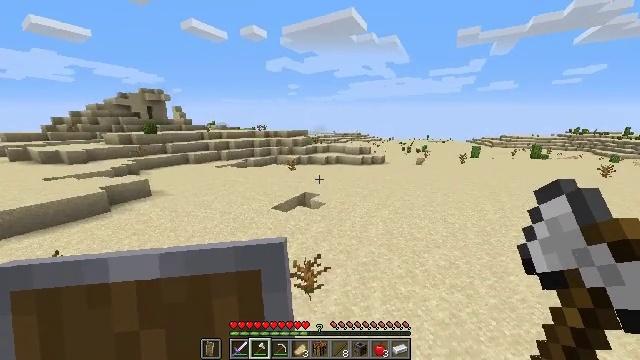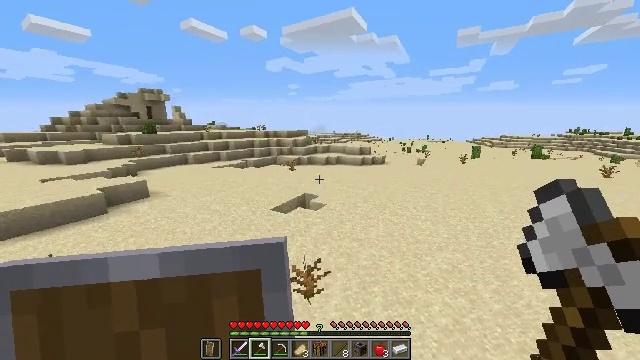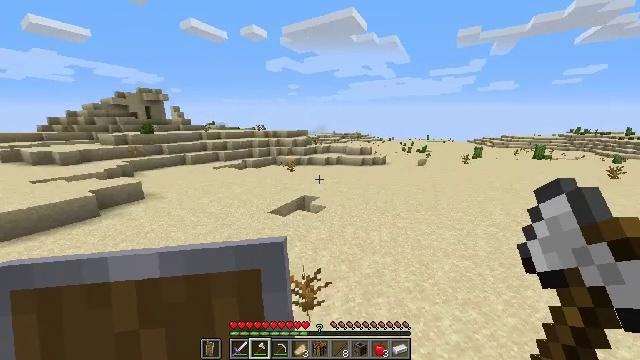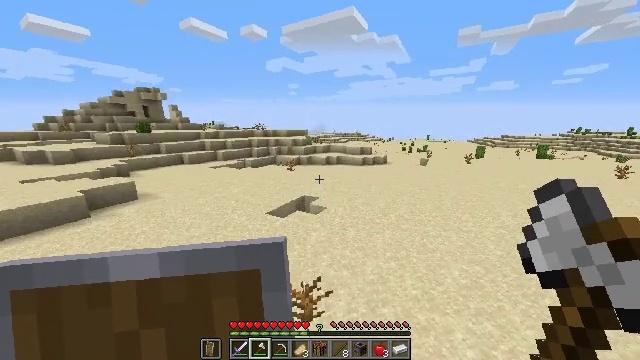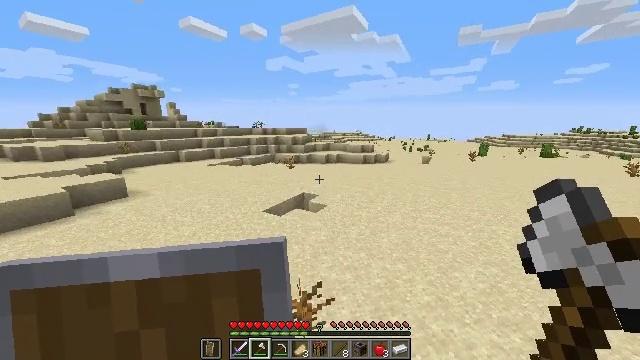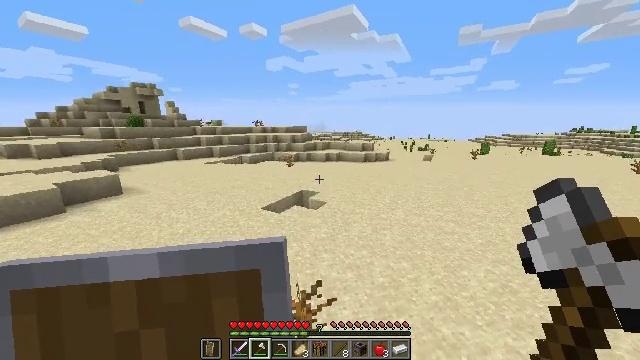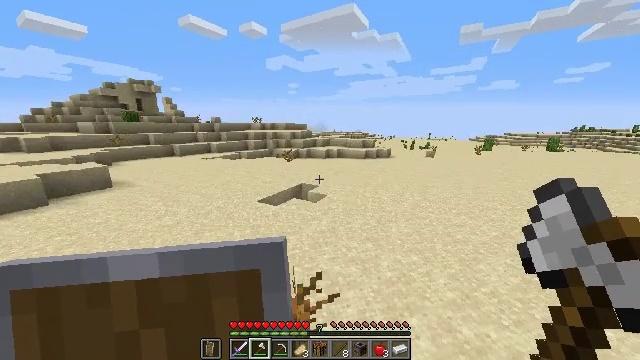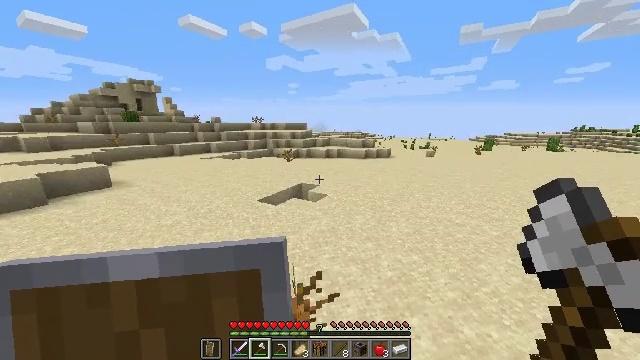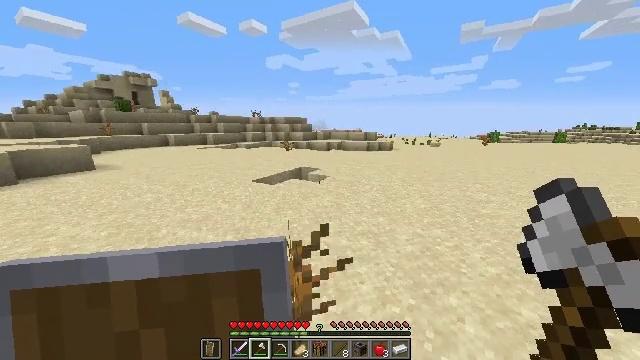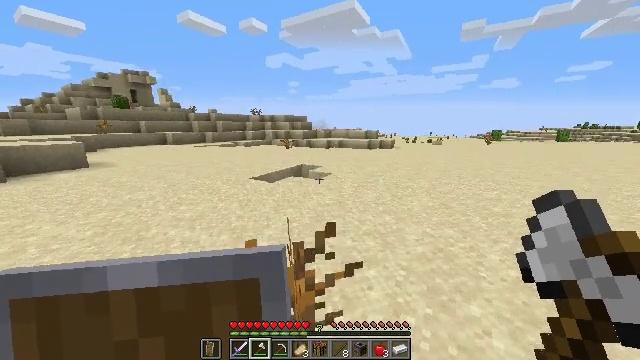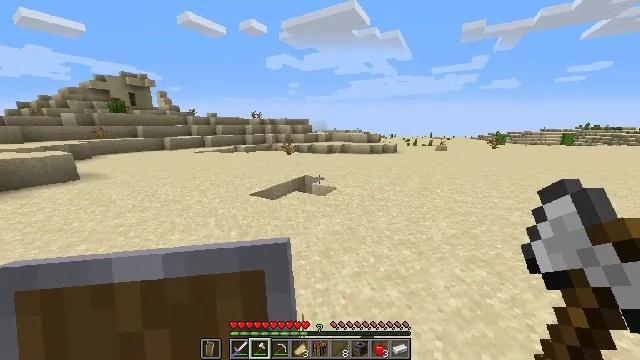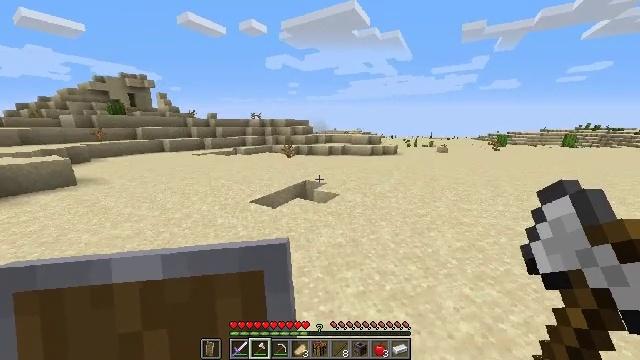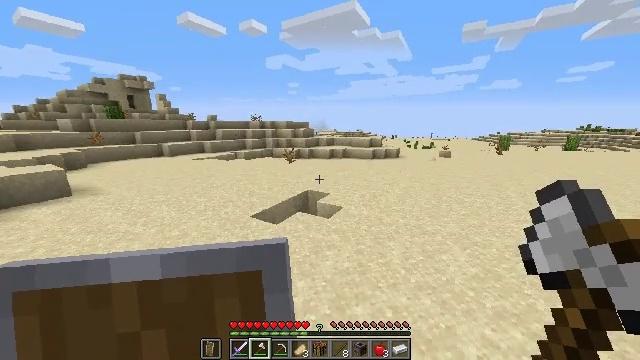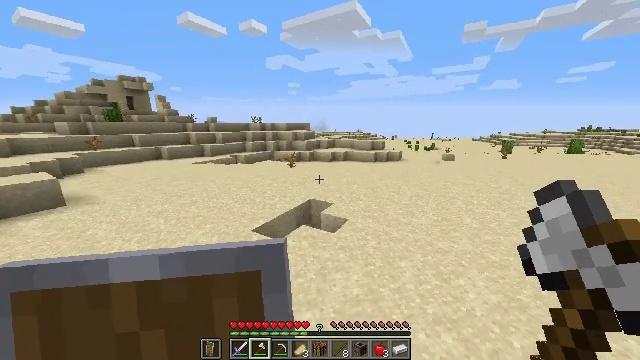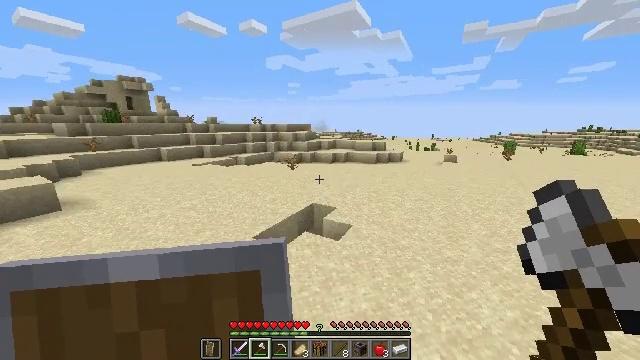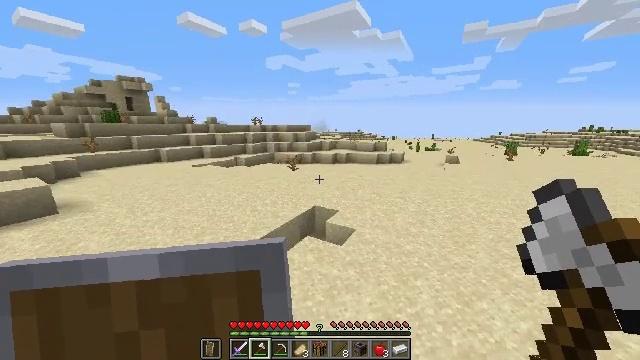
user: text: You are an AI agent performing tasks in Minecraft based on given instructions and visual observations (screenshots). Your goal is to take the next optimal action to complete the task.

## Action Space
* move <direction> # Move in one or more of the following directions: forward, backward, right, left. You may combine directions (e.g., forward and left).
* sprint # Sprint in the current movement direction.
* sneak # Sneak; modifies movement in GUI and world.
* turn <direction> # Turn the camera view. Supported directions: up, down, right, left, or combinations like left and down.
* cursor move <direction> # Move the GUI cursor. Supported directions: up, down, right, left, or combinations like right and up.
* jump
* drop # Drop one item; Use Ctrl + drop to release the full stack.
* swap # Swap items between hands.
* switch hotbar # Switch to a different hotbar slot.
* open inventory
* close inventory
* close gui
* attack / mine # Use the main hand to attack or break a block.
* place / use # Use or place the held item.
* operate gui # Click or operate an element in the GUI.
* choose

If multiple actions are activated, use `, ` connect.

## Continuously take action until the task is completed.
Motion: motion action
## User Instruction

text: Collect sugar cane near water sources.
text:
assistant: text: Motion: move forward, sprint, jump
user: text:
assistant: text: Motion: move forward, sprint, jump
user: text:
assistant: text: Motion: move forward, sprint, jump
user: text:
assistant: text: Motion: move forward, sprint, jump
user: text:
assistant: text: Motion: move forward, sprint, jump
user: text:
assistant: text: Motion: move forward, sprint, jump
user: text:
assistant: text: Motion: move forward and move left, sprint, jump
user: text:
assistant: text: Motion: move forward and move left, sprint, jump
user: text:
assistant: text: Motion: move forward and move left, sprint, jump
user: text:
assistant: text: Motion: move forward and move left, sprint, jump
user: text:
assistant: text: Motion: move forward and move left, sprint, jump
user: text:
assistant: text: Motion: move forward and move left, sprint, jump
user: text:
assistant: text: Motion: move forward and move left, sprint, jump
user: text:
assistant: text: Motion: move forward and move left, sprint, jump
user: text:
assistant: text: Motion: move forward and move left, sprint, jump
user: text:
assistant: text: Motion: move forward and move left, sprint, jump
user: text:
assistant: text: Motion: move forward and move left, sprint, jump
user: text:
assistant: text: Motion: move forward and move left, sprint, jump
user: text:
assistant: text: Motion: move forward and move left, sprint, jump
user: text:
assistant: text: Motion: move forward and move left, sprint, jump
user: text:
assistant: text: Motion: move forward and move left, sprint, jump
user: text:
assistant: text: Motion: move forward and move left, sprint, jump
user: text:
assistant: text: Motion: move forward and move left, sprint, jump
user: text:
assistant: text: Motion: move forward and move left, sprint, jump
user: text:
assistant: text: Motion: move forward and move left, sprint, jump
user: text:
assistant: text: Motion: move forward and move left, sprint, jump
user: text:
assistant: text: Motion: move forward and move left, sprint, jump
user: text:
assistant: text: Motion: move forward and move left, sprint, jump
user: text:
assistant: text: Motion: move forward and move left, sprint, jump
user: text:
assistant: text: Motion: move forward and move left, sprint, jump